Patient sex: F
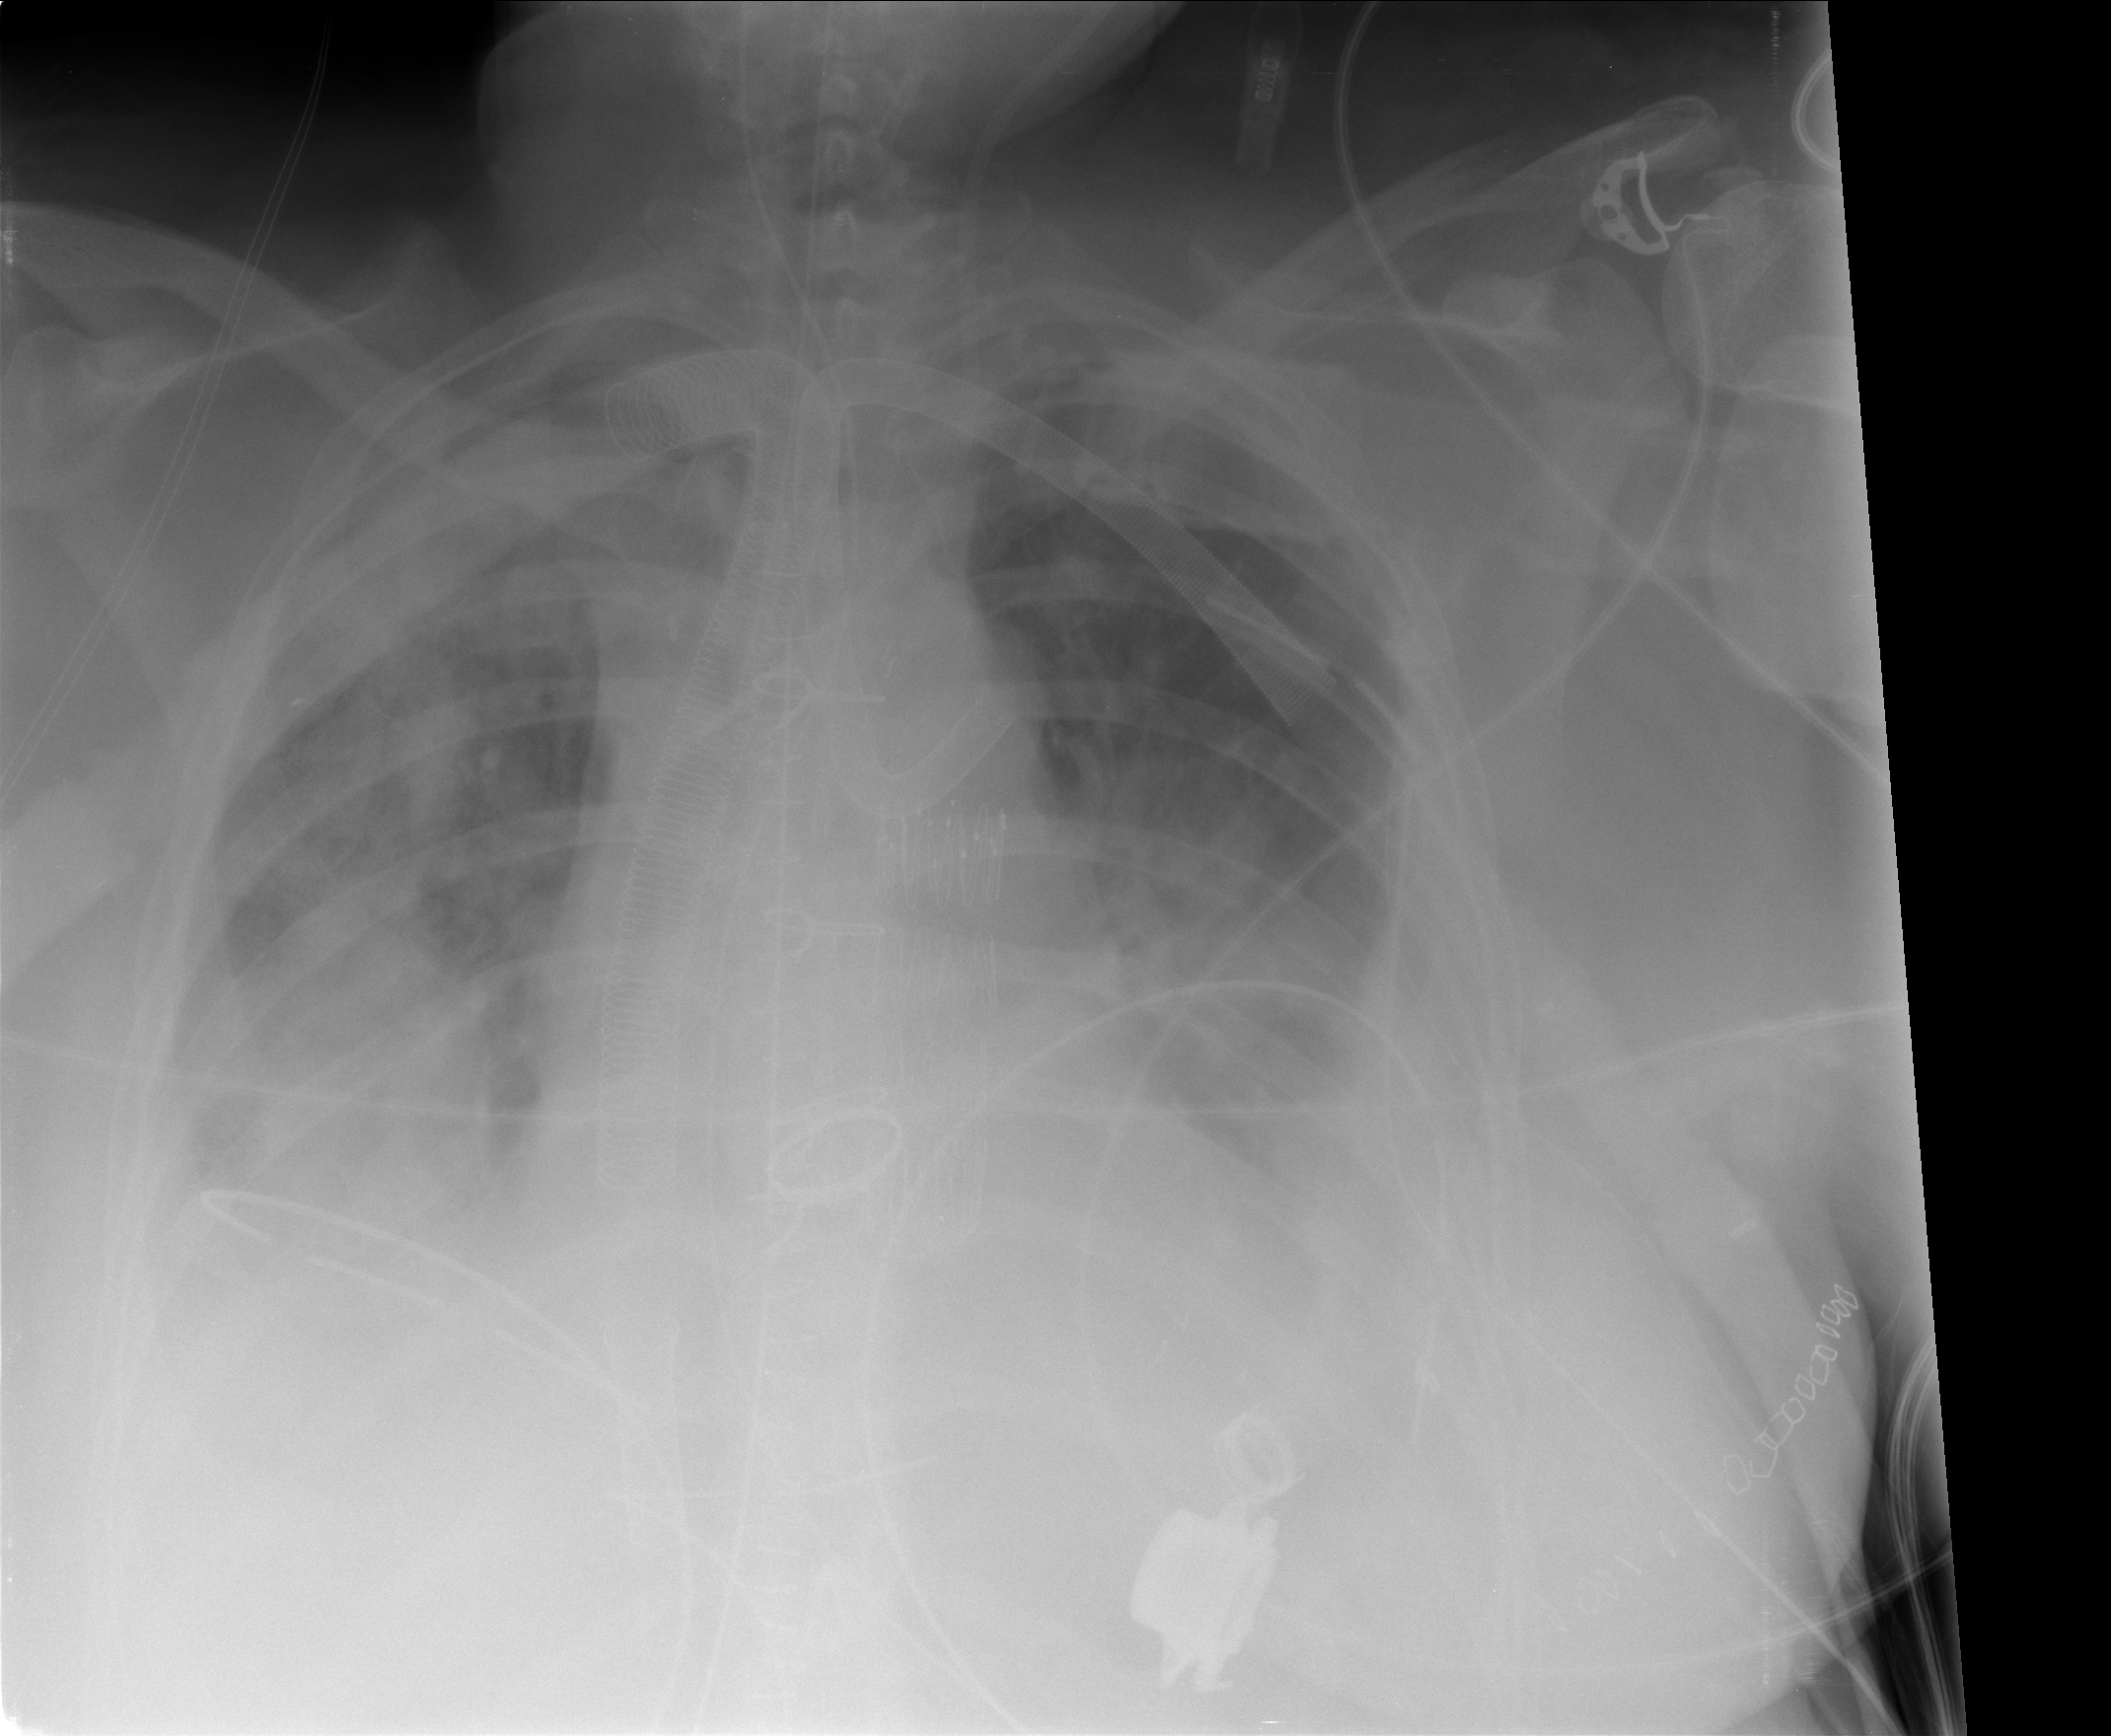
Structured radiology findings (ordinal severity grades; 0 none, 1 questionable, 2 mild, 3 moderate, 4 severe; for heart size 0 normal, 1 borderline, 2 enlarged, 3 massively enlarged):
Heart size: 1
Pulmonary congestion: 3
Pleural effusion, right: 3
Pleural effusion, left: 3
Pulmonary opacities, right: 3
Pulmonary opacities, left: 3
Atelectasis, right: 3
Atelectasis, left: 3